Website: apple
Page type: customer-info-address
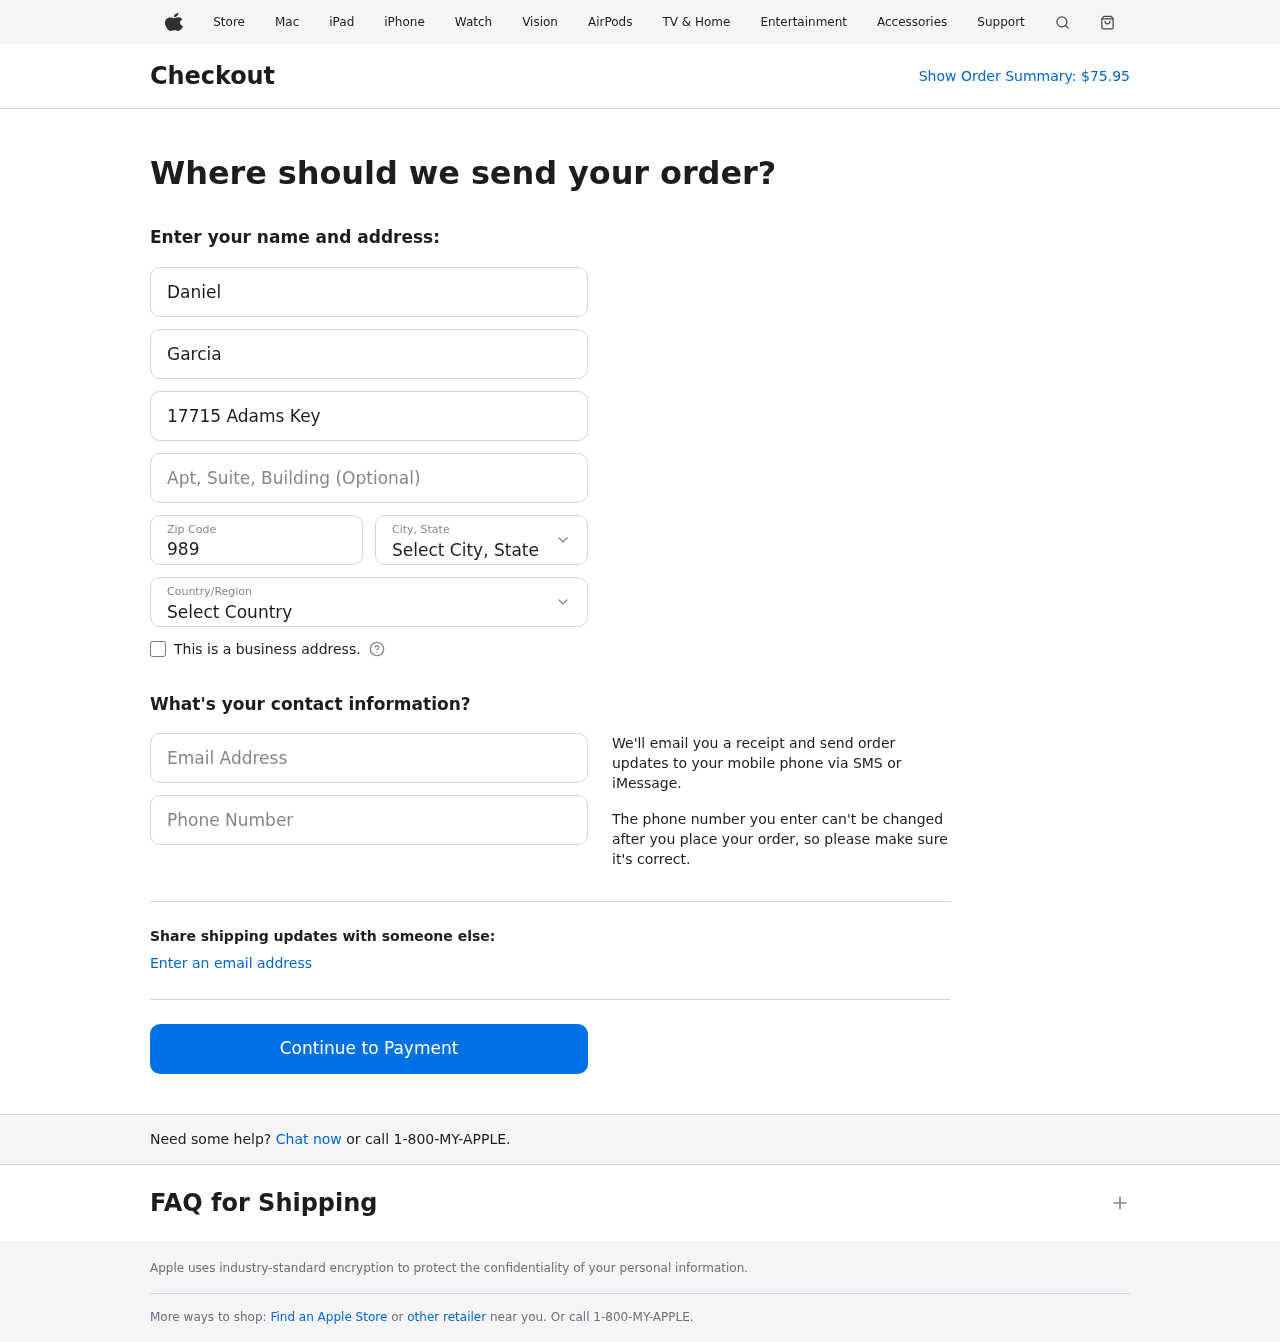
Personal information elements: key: PII_CITY_STATE
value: Barrettport, OH
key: PII_COUNTRY
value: United States
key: PII_EMAIL
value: daniel.garcia@hotmail.com
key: PII_FIRSTNAME
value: Daniel
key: PII_LASTNAME
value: Garcia
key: PII_PHONE
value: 4843868627
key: PII_POSTCODE
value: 98935
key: PII_STREET
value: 17715 Adams Key
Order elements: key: ORDER_TOTAL
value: $75.95